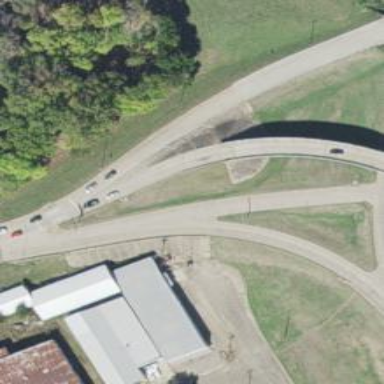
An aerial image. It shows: Secondary link road.